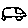
Label: car